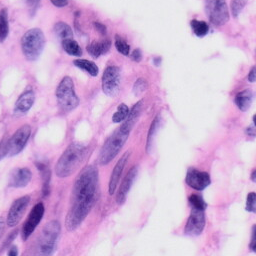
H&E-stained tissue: Skin